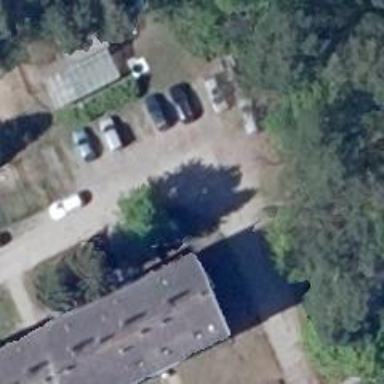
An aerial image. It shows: Driveway leading to service road.